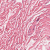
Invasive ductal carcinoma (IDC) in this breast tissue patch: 0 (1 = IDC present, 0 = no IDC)